Platform: macOS
Application: Arc Browser
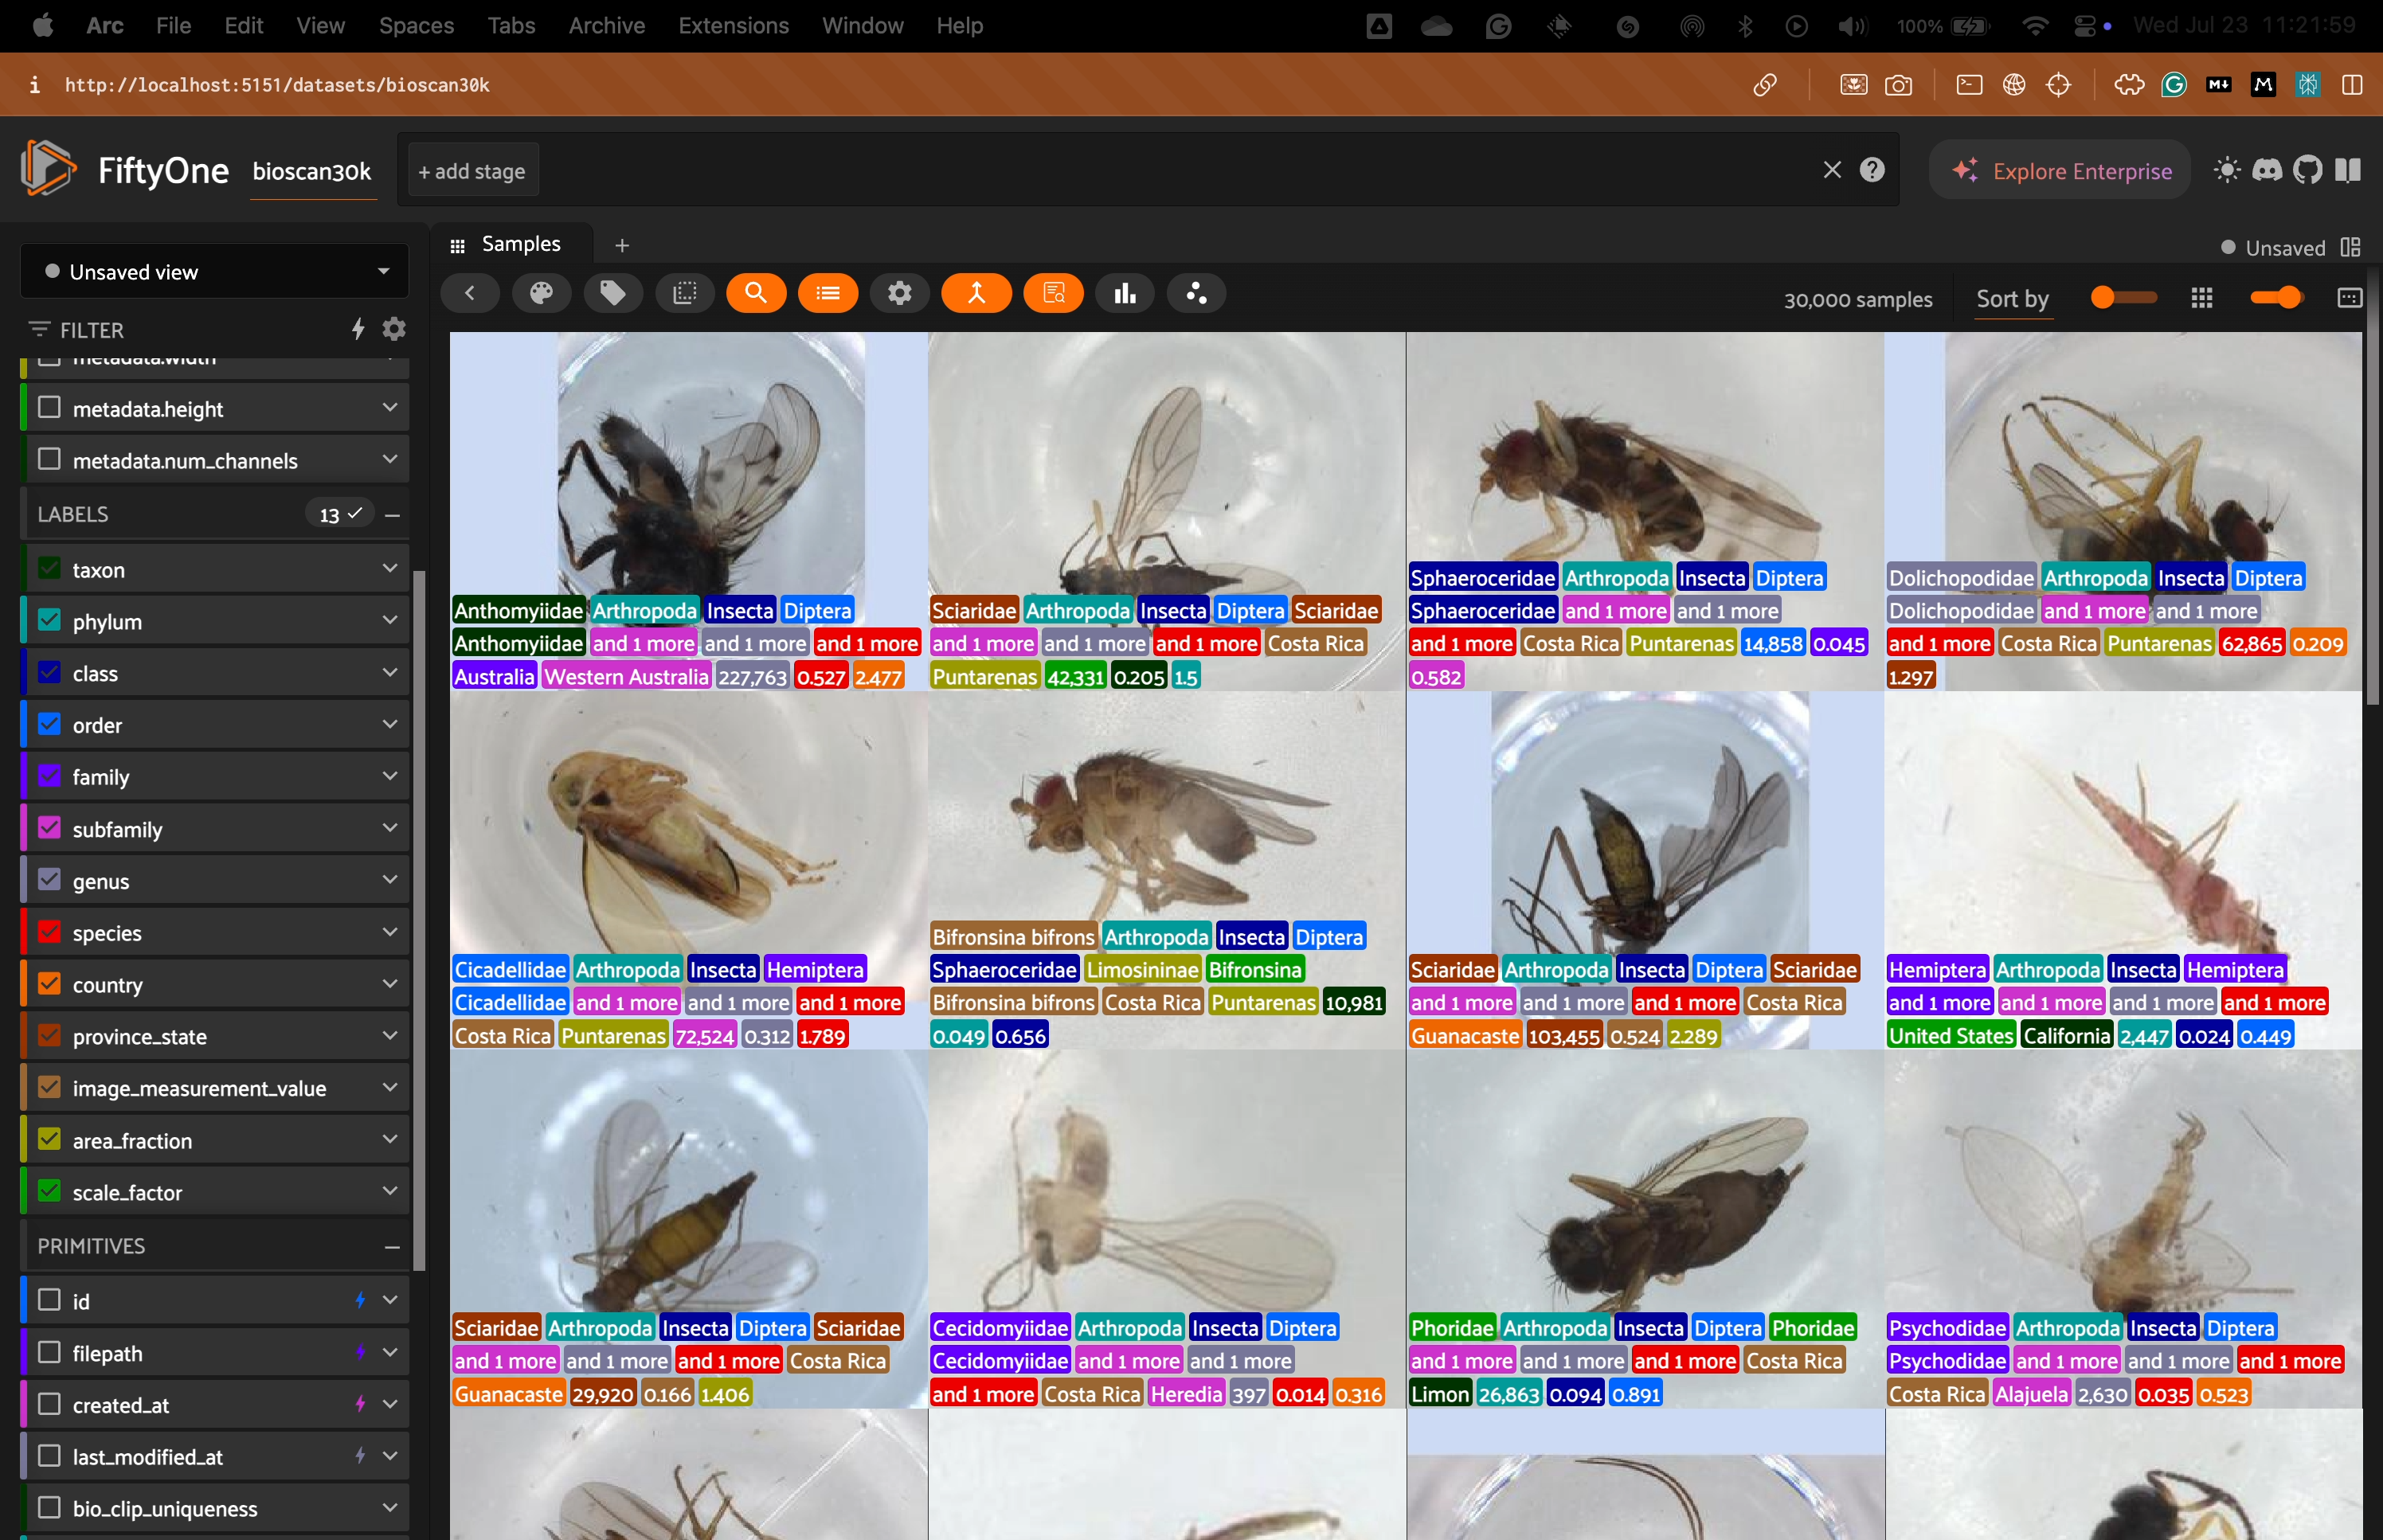
task_description: Open the embeddings panel
action_type: click
element_info: Icon

task_description: Change the color settings
action_type: click
element_info: Icon

task_description: Open the histogram panel
action_type: click
element_info: Icon

task_description: Open the operators browser
action_type: click
element_info: Icon

task_description: Change how the samples in the samples panel are sorted
action_type: click
element_info: Icon

task_description: Display the height of the samples in the samples panel
action_type: click
element_info: Checkbox

task_description: Show the date the samples were created in the samples panel
action_type: click
element_info: Checkbox

task_description: Show when the samples were last modified
action_type: click
element_info: Checkbox
task_description: How many label fields are available on this dataset?
action_type: hover
element_info: Text

task_description: How many samples are in this dataset?
action_type: hover
element_info: Text

task_description: What is the name of this dataset?
action_type: hover
element_info: Text

task_description: What label fields are on this dataset?
action_type: select
element_info: Menu Item

task_description: What label field is this value associated with?
action_type: hover
element_info: Text

task_description: What label field is this value associated with?
action_type: hover
element_info: Text

task_description: Hide the sidebar
action_type: click
element_info: Icon